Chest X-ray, AP view. Patient: 26 years old, sex F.
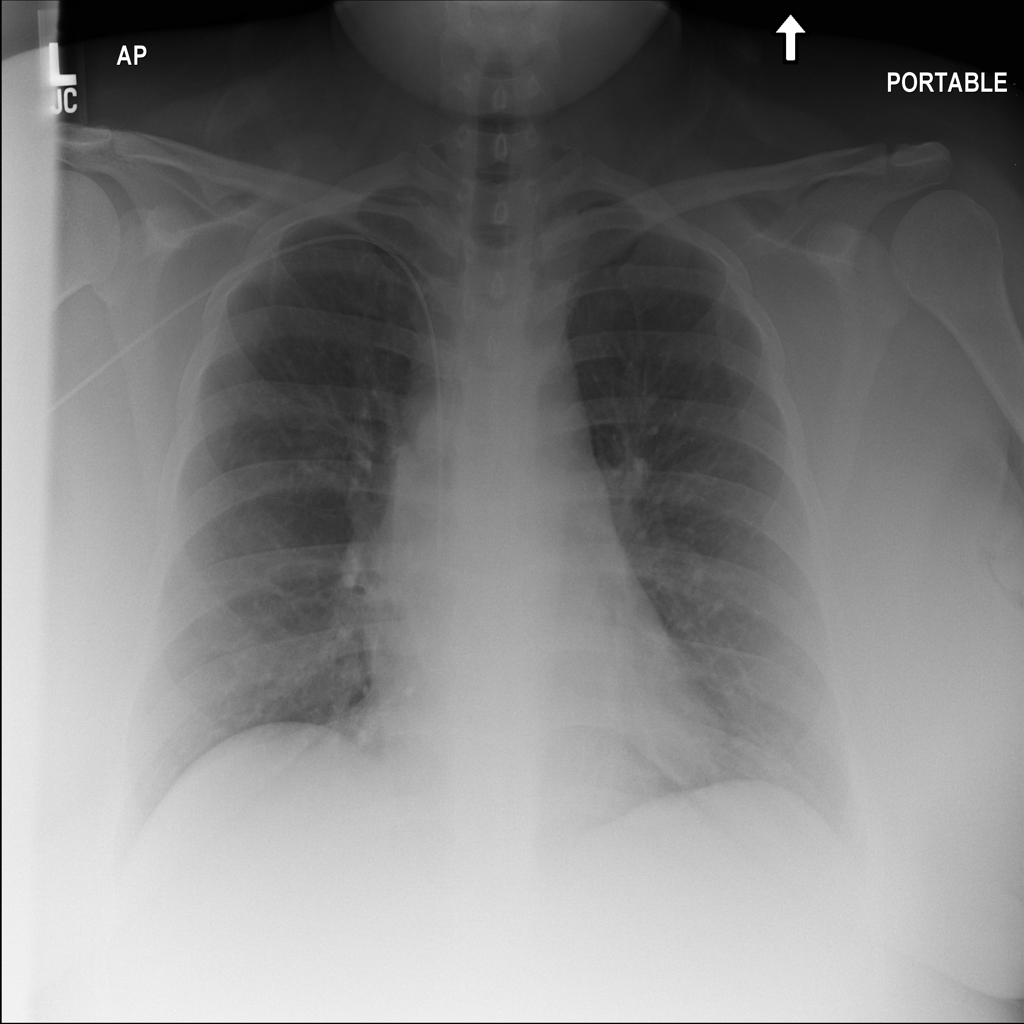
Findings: No Finding